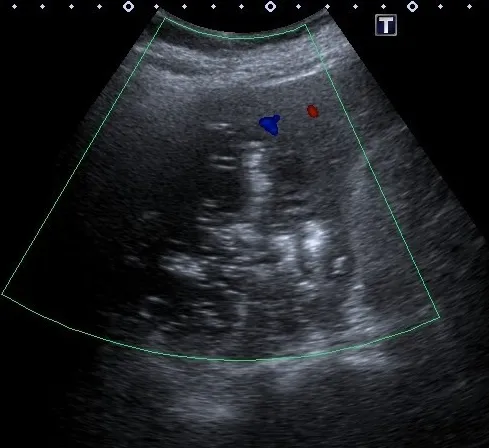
GFPLA with colour doppler, demonstrating no colour doppler signal within indicating the absence of centralperfusion.
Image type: radiology (ultrasound)